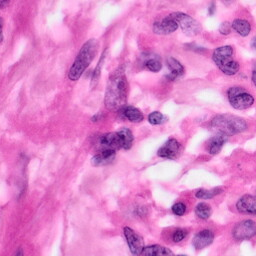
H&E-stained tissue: Pancreatic